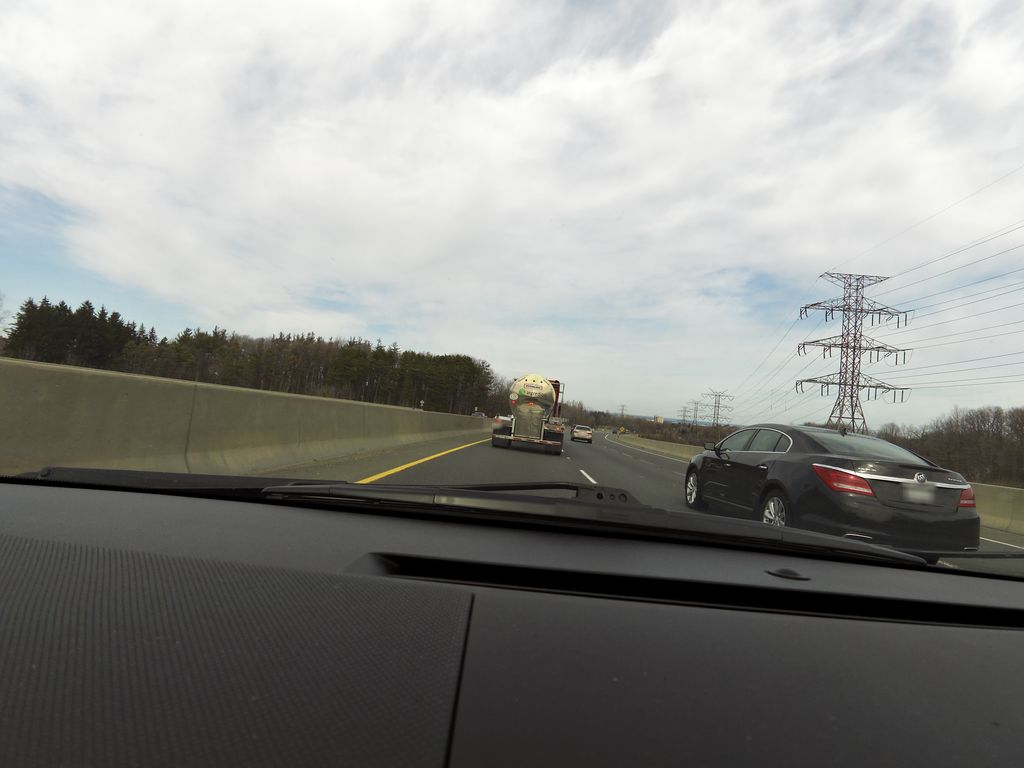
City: hamilton